Question: std::string filename;
In this code:'osg::Image* image = osgDB::readImageFile(filename + ".dicom");'
osg::Image type variable: image gets wrong returned values from read file. And by debugging to the line above, the watch window shows as follows:

The _fileName (std::string type) value indicated on the first and second lines are both "digest", but in the fourth line the value of _fileName turned out to be "iiiiii\x*6" with capacity equals to 0.
According to my understanding, the _fileName of the fourth line in the watch window should indicate the same member variable of osg::Image as the _fileName on the first and second lines. Thus, I think all the _fileName in the debug watch window should have the same value. But, I am not sure why there are such differences.
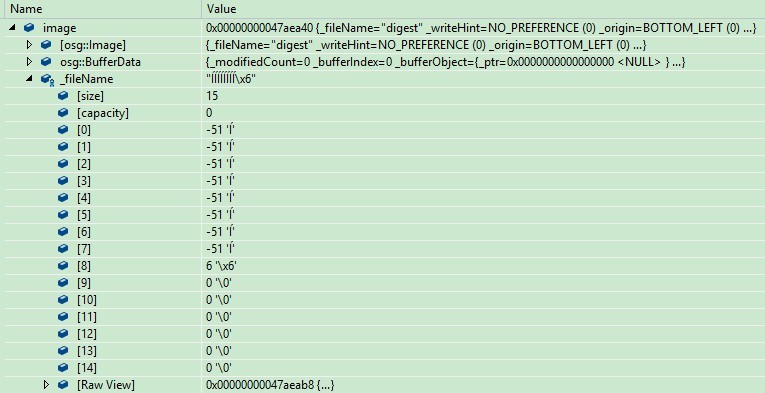
Answer: MSVC++ implementation of 'std::string' uses different storage strategies for short strings and for long ones. Short strings (16 bytes or less) are stored in a buffer embedded directly inside the 'std::string' object (you will see it as '_Bx._Buf' in Raw View). Long strings are stored in an independently-allocated block of memory located elsewhere (pointed by '_Bx._Ptr').
If you violate the integrity of 'std::string' object, you might easily end up in a situation as the one you describe. The objects thinks that the data should be stored in the external buffer, but in reality it is stored in the internal one and vice-versa. That might easily confuse the debugger as well.
I suggest you open the Raw View of your 'std::string' object and check what it shows in '_Bx._Buf' and '_Bx._Ptr'. If the current '_Myres' value is smaller or equal to the internal buffer size, then the data is [supposed to be] stored in the internal buffer. Otherwise, it is stored in the external memory block. See if this invariant really holds. If it doesn't, then there's your problem. Then you'll just have to find at which point it got broken.